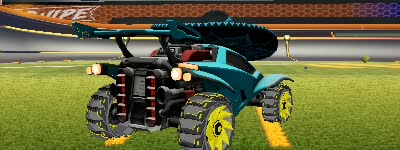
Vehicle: octane